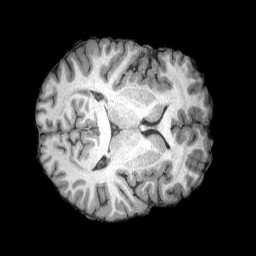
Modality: T1w
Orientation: axial
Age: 19
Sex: male